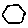
Label: hexagon